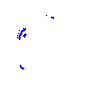
Particle: kaon